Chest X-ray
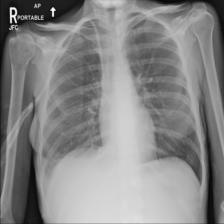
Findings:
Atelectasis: positive
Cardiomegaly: negative
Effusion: positive
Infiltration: negative
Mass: positive
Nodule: positive
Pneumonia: negative
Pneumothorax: negative
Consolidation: positive
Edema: negative
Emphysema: negative
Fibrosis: negative
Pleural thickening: negative
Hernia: negative